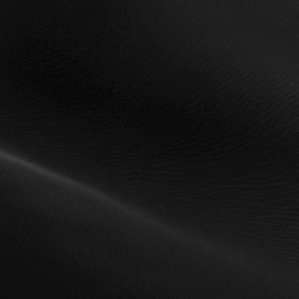
Label: non_frost